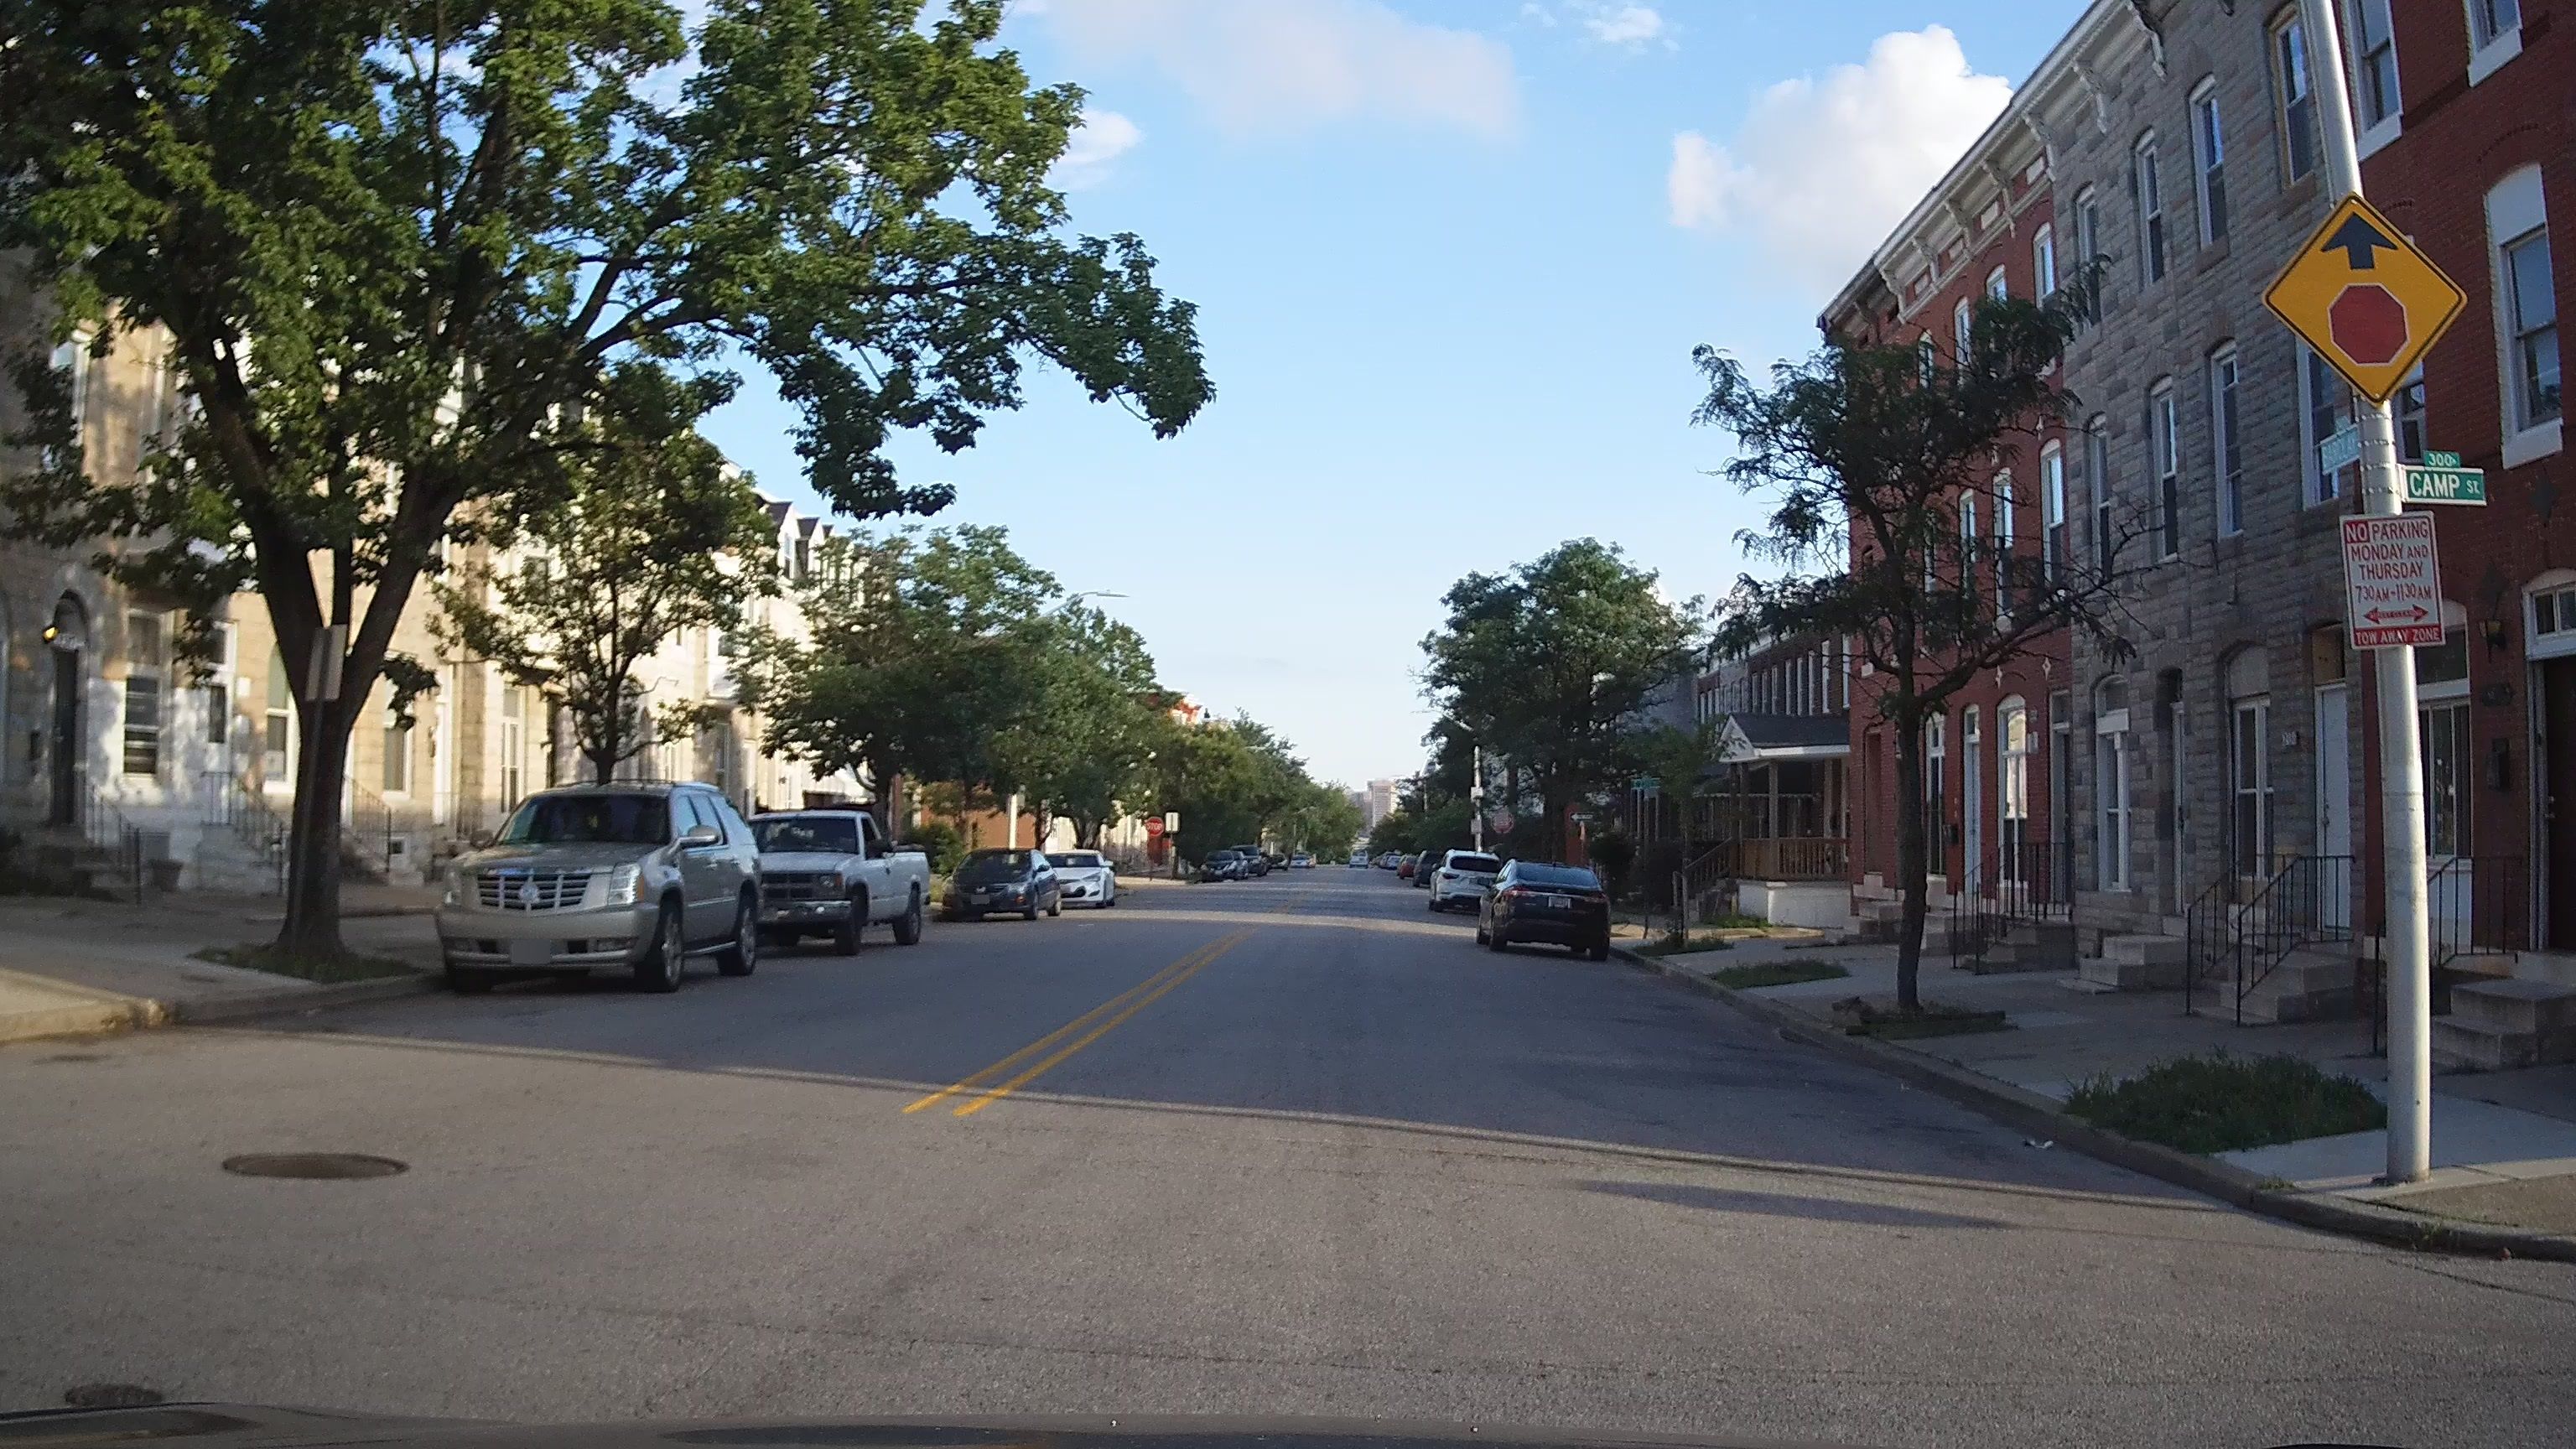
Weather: clear
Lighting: day
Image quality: good
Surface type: driving surface
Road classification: tertiary
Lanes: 2
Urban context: urban centre
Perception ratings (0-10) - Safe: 5.73, Lively: 9.16, Beautiful: 7.22, Boring: 2.55, Depressing: 2.07, Wealthy: 6.95